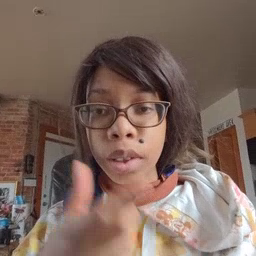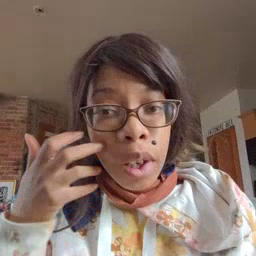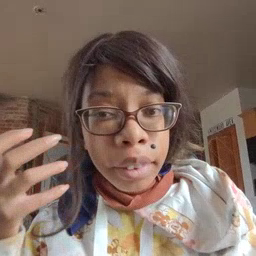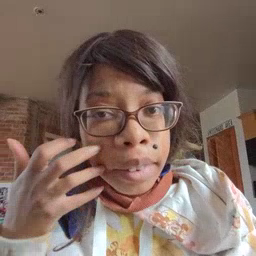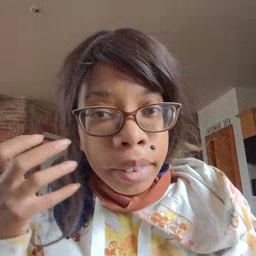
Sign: tiger